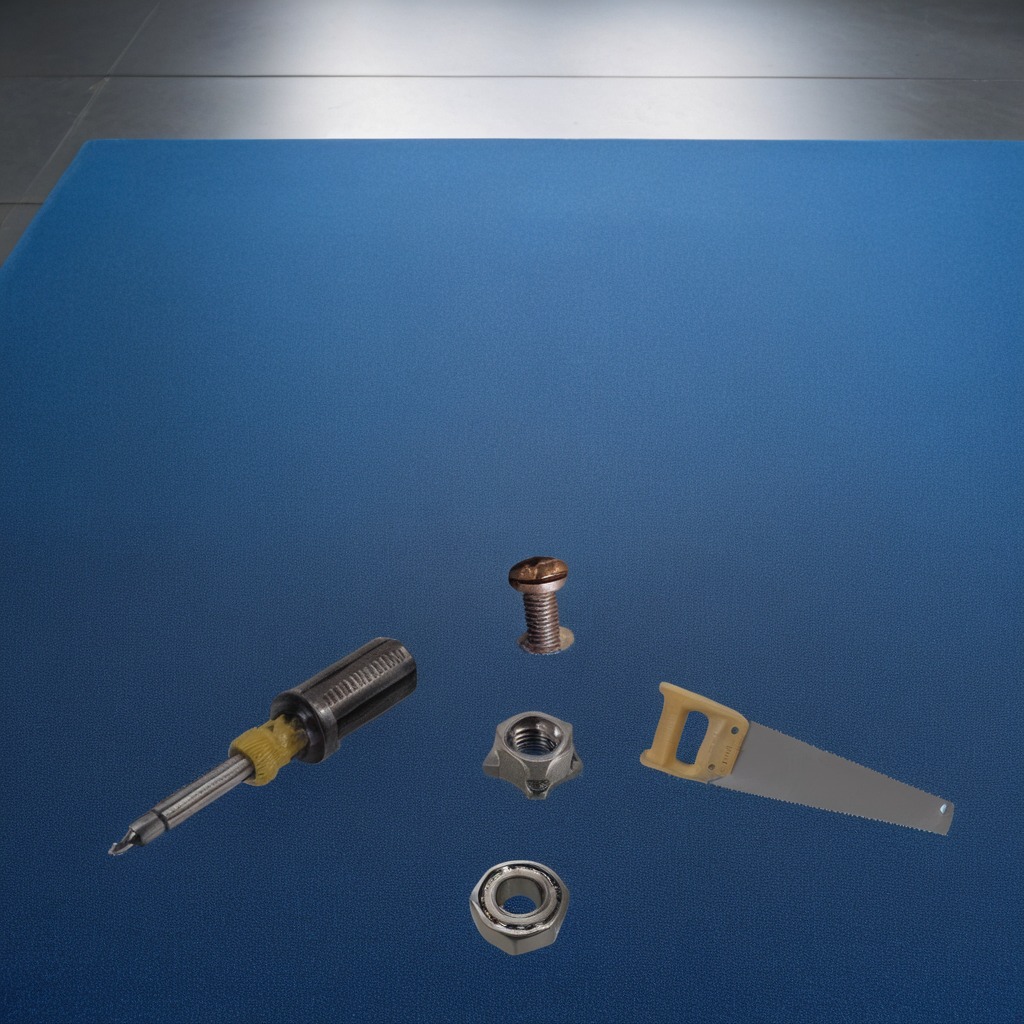
A metal ball bearing, a metal machine screw, a metal saw, a screwdriver, and a metal nut are lying on the granite tabletop.